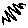
Label: zigzag